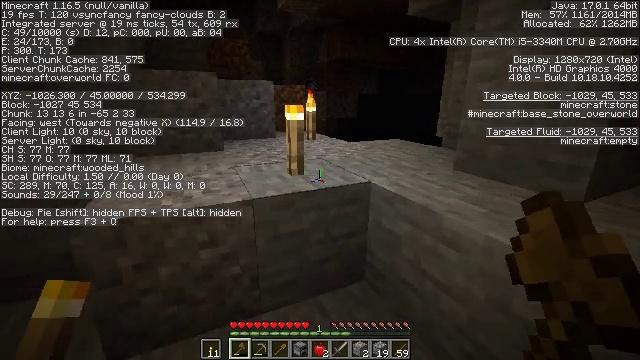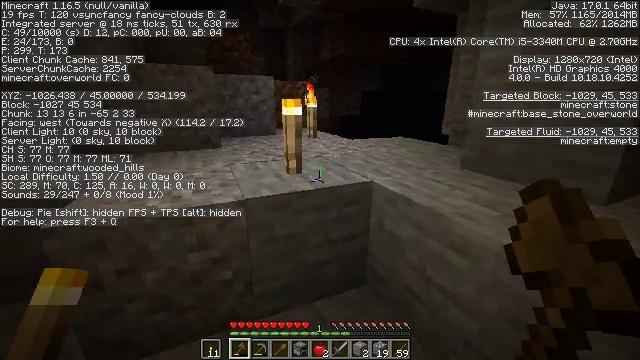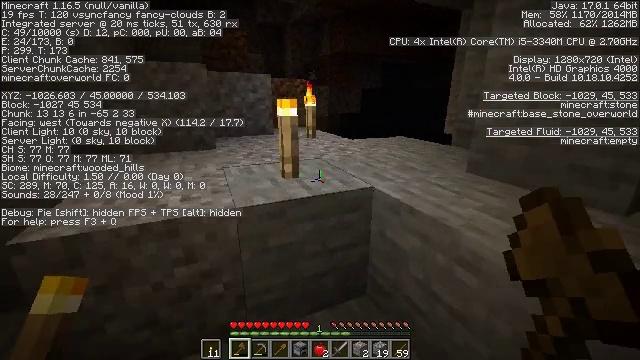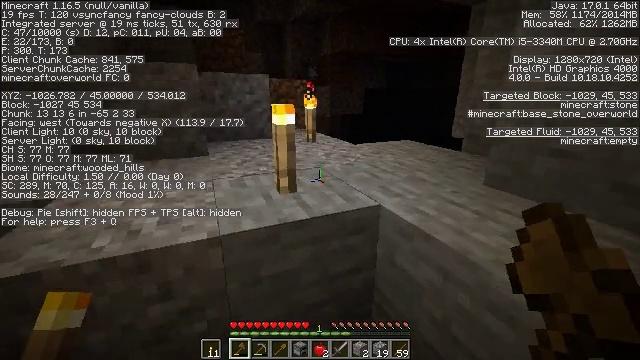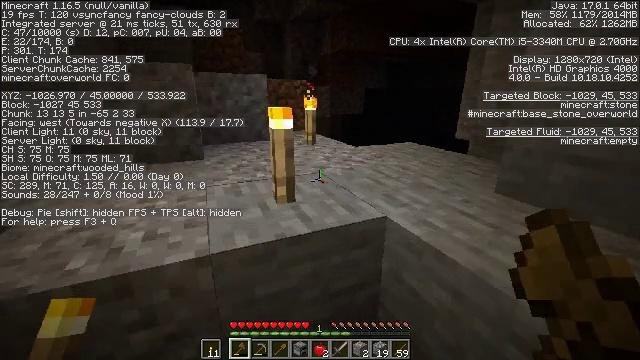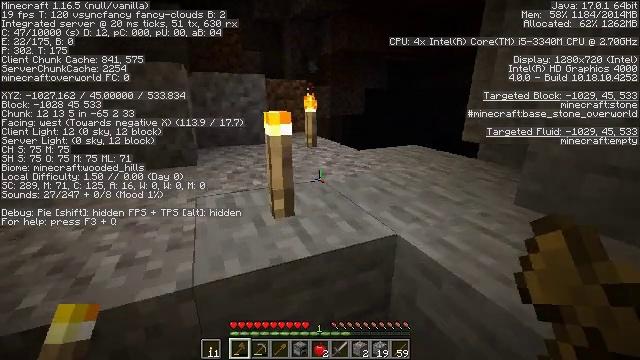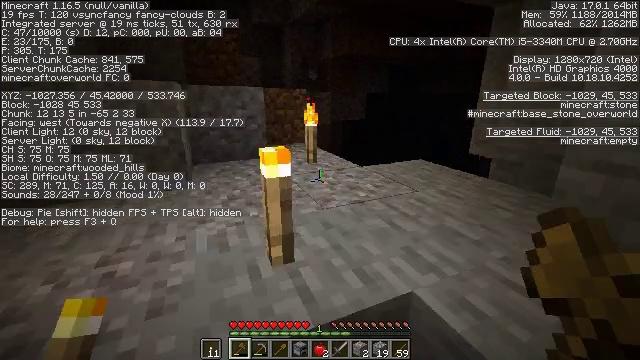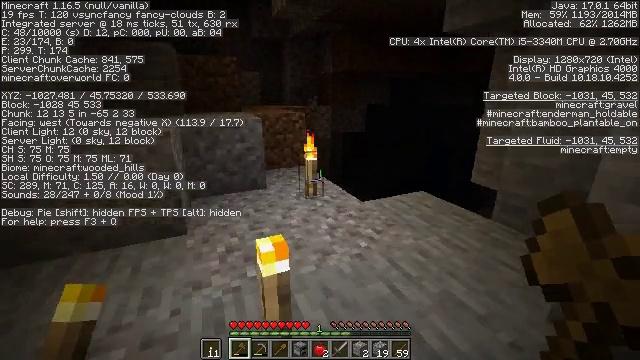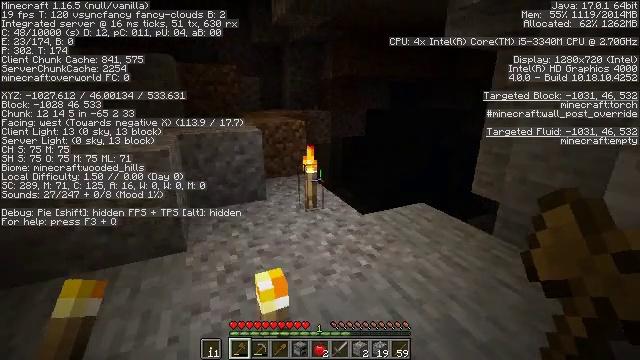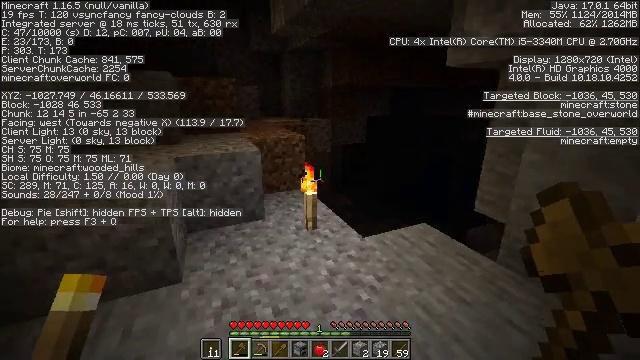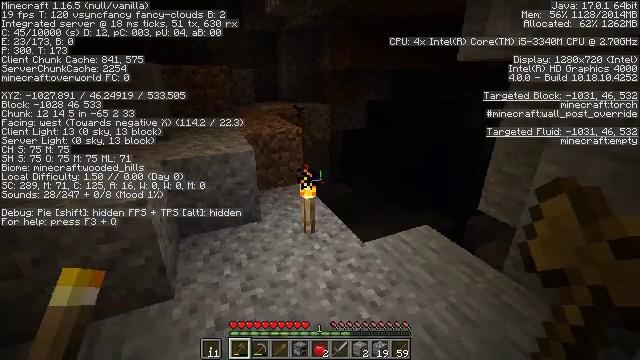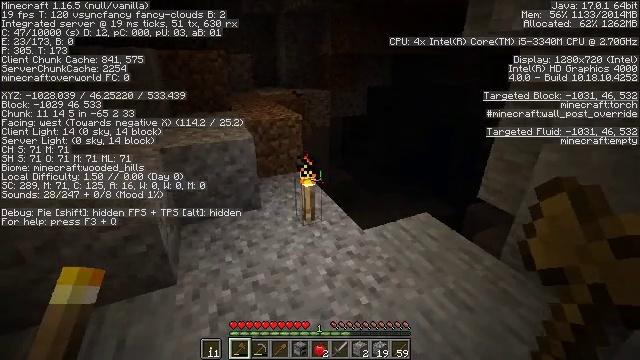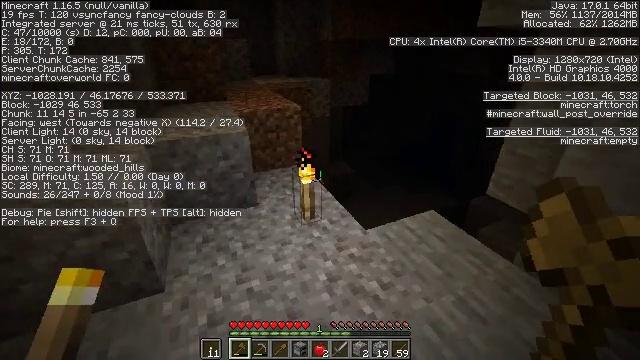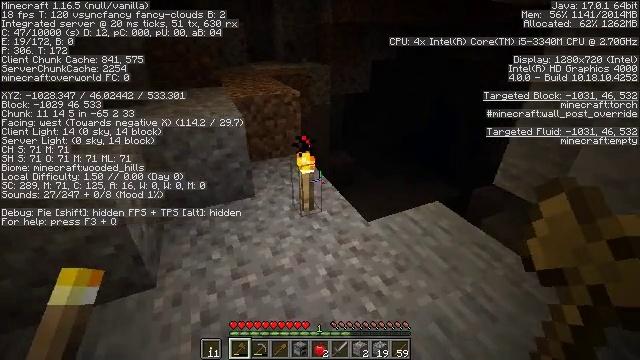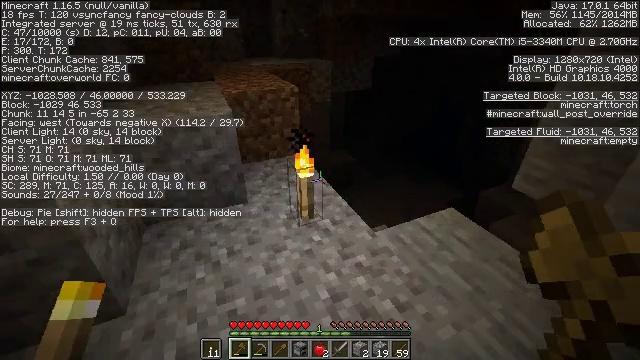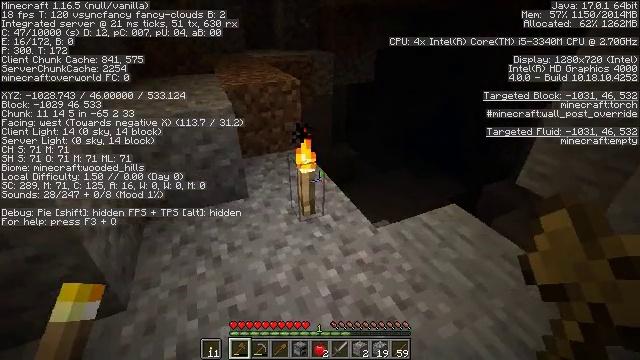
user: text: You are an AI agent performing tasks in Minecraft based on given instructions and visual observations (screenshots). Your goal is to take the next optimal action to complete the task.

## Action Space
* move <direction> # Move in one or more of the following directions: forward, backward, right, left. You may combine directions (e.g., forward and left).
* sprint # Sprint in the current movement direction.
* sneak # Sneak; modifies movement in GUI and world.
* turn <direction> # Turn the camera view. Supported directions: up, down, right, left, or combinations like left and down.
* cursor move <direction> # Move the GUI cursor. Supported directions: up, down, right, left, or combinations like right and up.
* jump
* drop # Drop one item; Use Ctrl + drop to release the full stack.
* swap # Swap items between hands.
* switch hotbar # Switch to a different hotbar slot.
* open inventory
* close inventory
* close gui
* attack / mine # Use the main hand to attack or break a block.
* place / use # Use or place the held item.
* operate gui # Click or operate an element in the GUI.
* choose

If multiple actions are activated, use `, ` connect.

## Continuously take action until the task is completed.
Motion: motion action
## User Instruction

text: Retrieve the torch.
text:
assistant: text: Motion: move forward
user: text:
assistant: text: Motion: move forward
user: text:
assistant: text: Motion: move forward
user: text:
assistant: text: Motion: move forward
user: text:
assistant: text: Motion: move forward
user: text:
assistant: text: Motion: move forward, jump
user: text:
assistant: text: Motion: move forward, jump
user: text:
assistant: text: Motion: move forward, jump
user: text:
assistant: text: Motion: move forward, jump
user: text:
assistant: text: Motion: move forward, turn down
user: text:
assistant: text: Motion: move forward, turn down
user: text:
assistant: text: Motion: move forward, turn down
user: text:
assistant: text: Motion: move forward, turn down
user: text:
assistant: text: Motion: move forward
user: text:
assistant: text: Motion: move forward, turn down
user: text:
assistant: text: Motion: move forward, turn left and down
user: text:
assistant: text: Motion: move forward, attack / mine
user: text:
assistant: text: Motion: move forward, attack / mine
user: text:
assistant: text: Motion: move forward, turn down
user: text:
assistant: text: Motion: move forward, turn right and down
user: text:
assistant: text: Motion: move forward, turn right and down
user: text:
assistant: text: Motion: move forward, turn right
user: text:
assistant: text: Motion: no_op